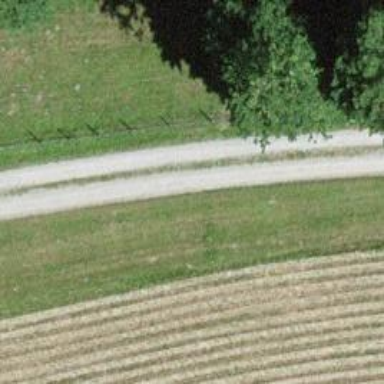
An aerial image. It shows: Unpaved track road with grade3 tracktype.